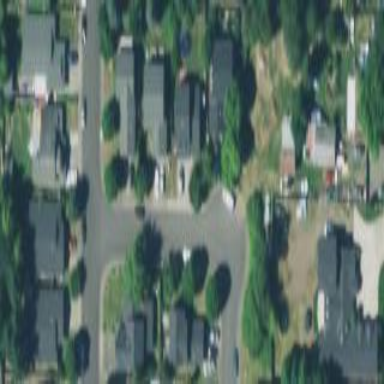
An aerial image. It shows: This residential area consists of single-family homes.